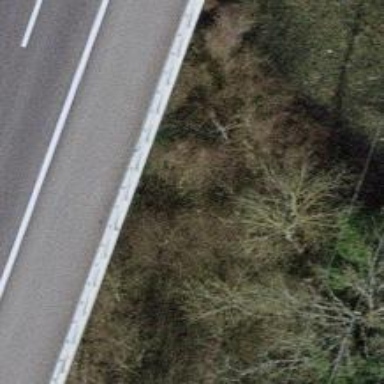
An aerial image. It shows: Guard rail.